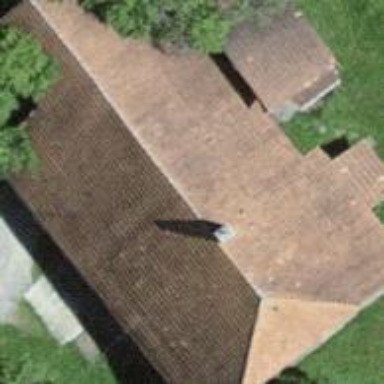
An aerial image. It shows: Farm building.